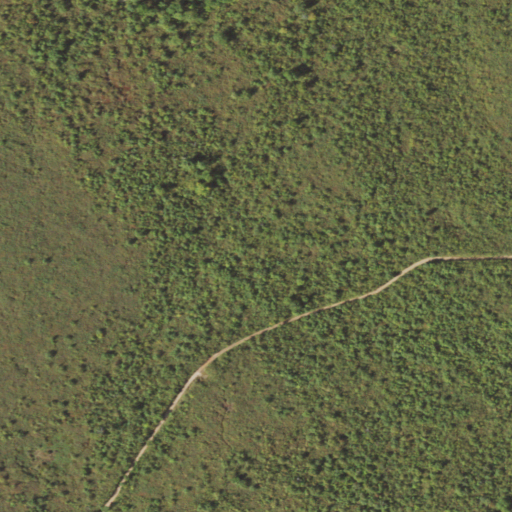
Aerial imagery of mountain in Pennsylvania named Arbutus Peak containing only deciduous forest